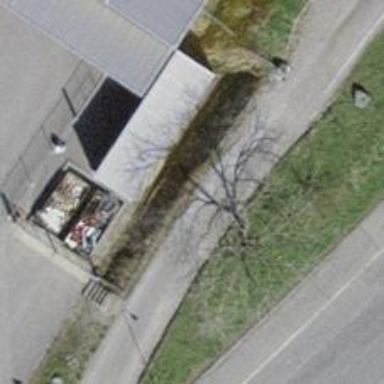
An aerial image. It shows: Fence.